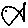
Label: fish